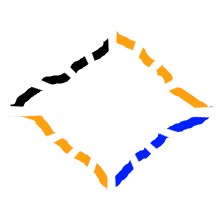
Shape: rhombus